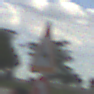
Verkehrszeichen: WildwechselRechts
Zusatzzeichen unten: UeberholverbotKraftfahrzeuge
Umgebung: Outdoor, RoadRail
Tageszeit: MorningAfternoon
Wetter: PartlyCloudy
Licht: Natural
Jahreszeit: NotSpecified
Kontrast: LowContrast